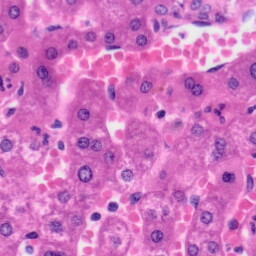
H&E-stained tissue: Liver